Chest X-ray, AP view. Patient: 61 years old, sex F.
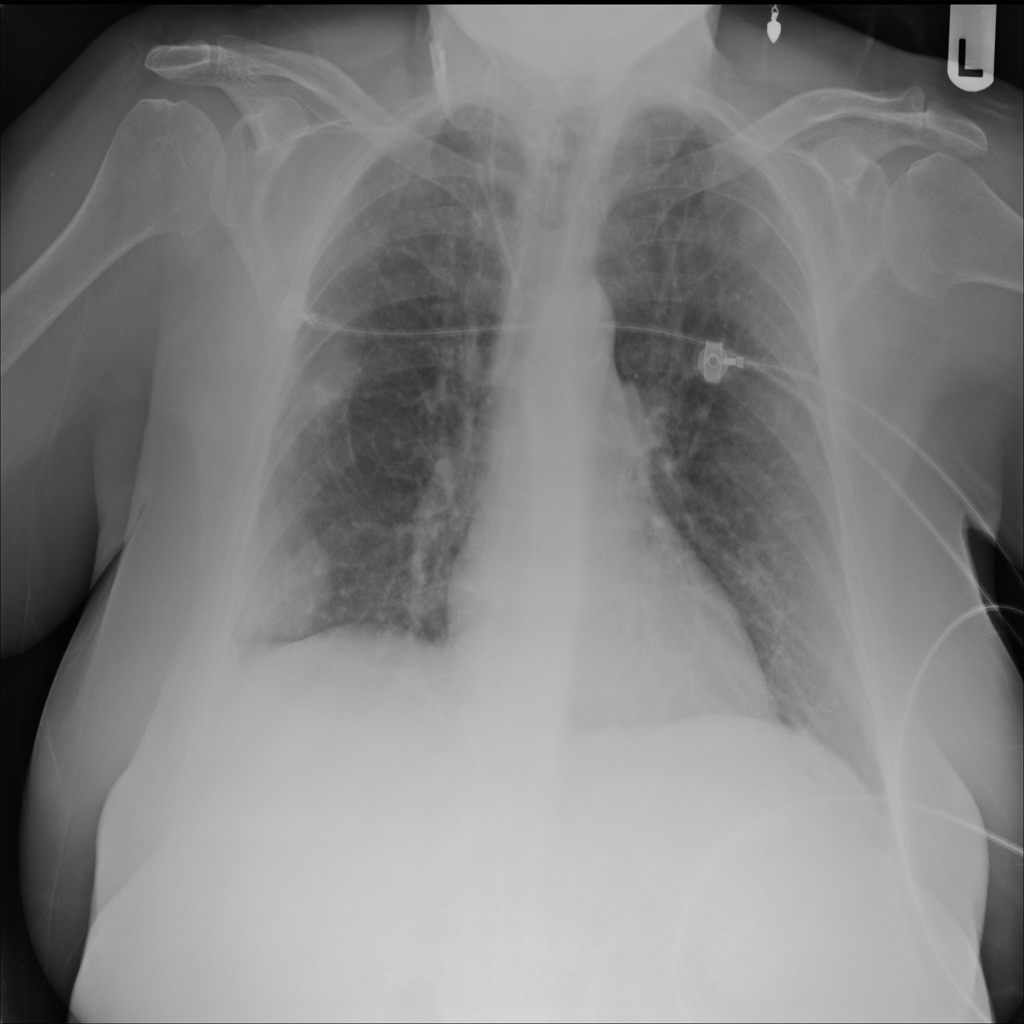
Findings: No Finding